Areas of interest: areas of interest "Jinan welding machine manufacturer"
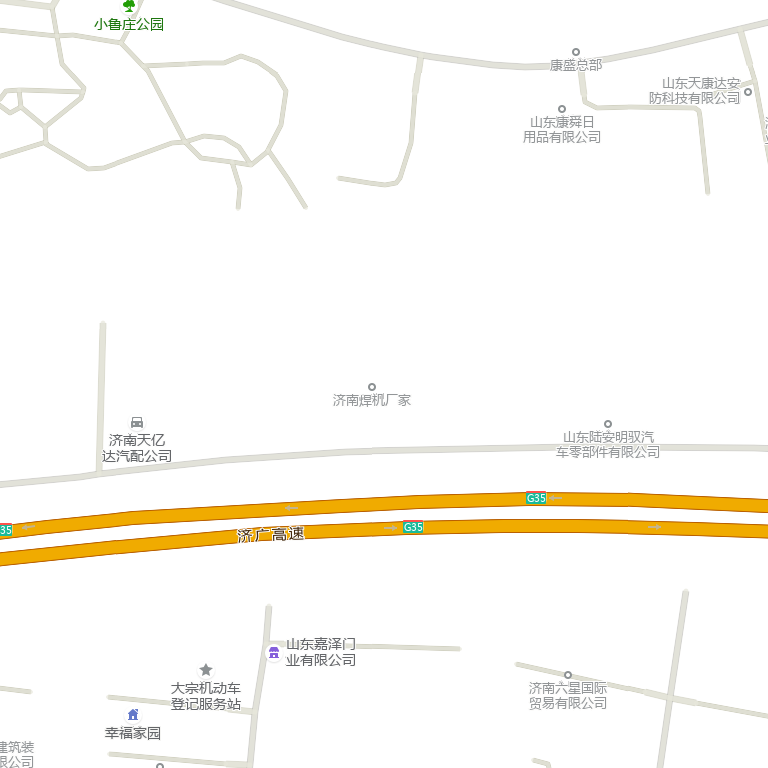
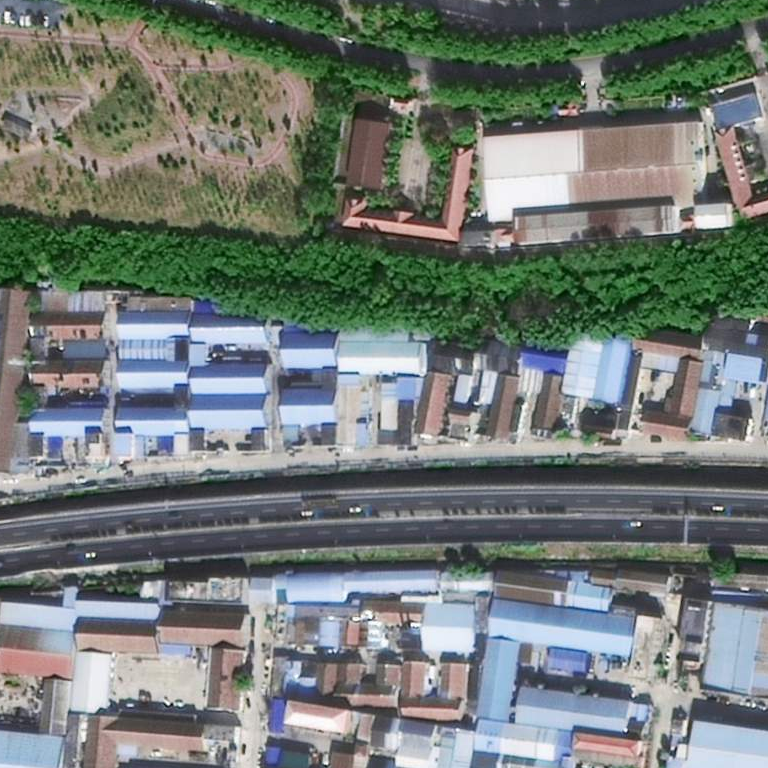